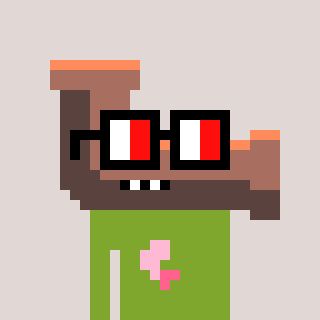
a pixel art character with square glasses with black frames and red eyes, a pipe-shaped head and a slimegreen-colored body on a warm background